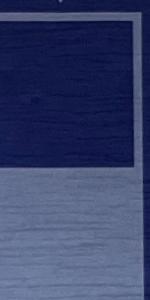
Label: Empty